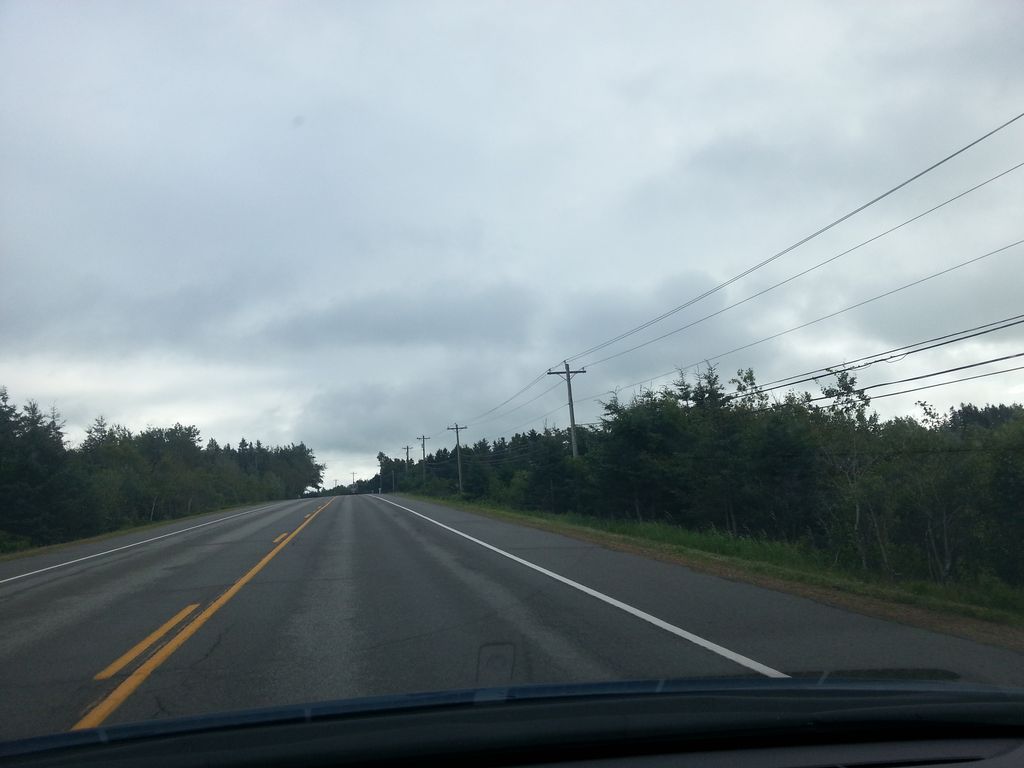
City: charlottetown